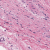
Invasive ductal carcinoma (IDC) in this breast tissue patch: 0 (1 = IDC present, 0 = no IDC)